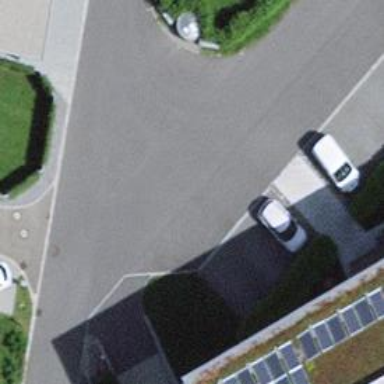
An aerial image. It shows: Asphalt road in residential area.